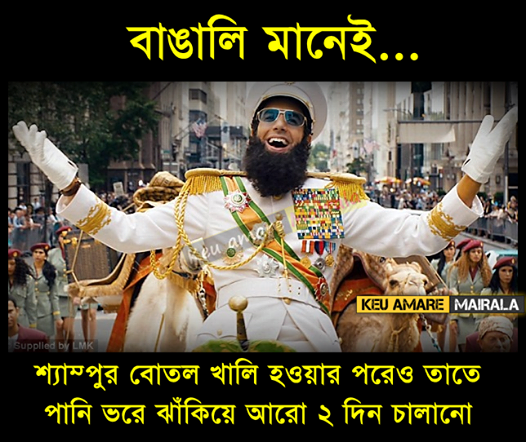
Caption: বাঙালি মানেই... শ্যাম্পুর বোতল খালি হওয়ার পরেও তাতে পানি ভরে ঝাঁকিয়ে আরো ২ দিন চালানো
Label: hate